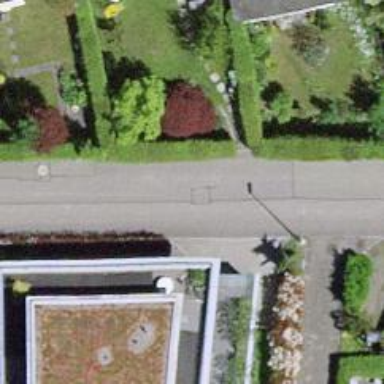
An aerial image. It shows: Residential road.